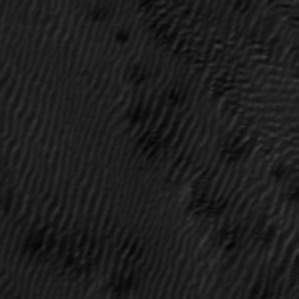
Label: frost